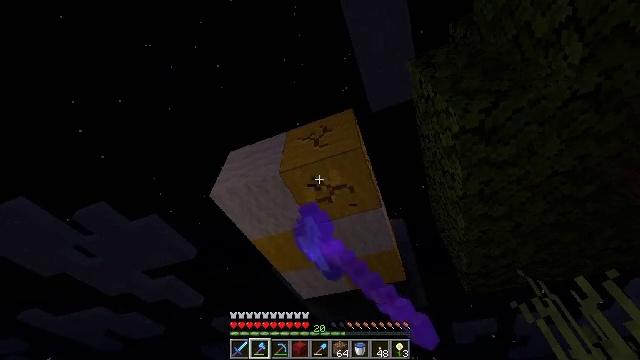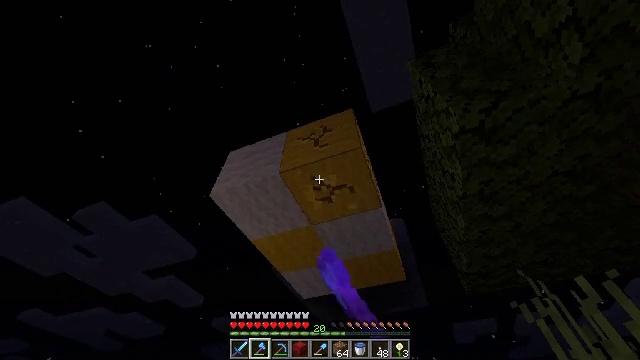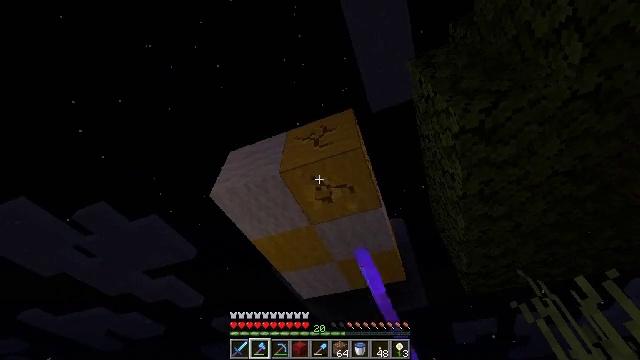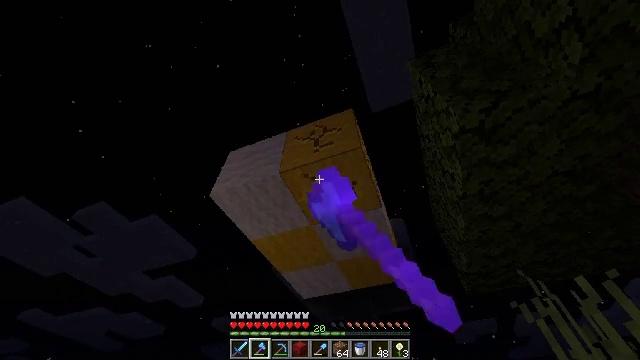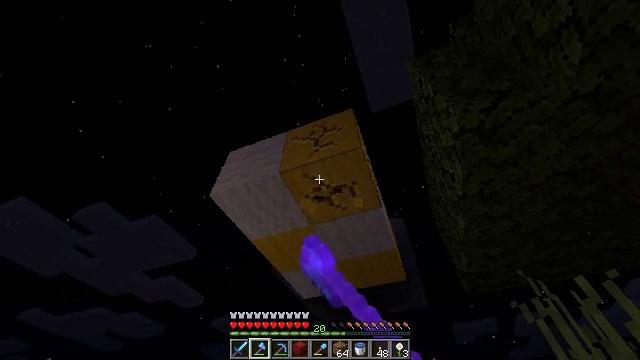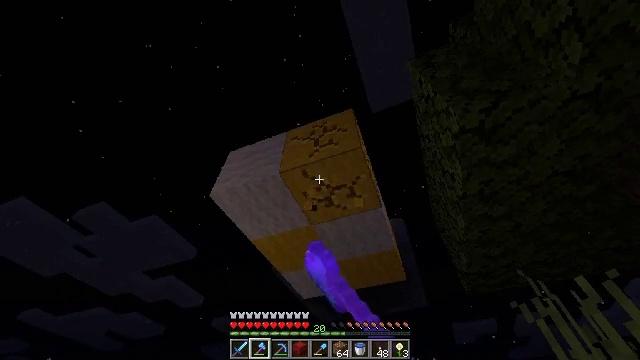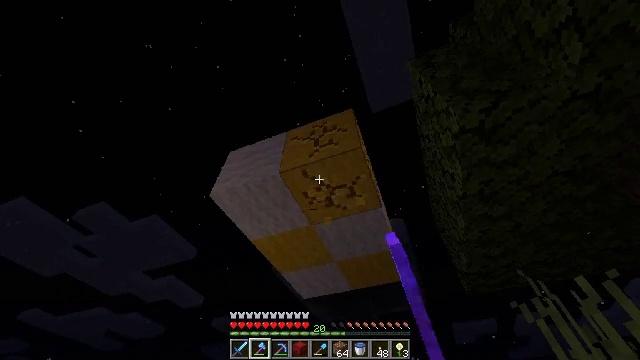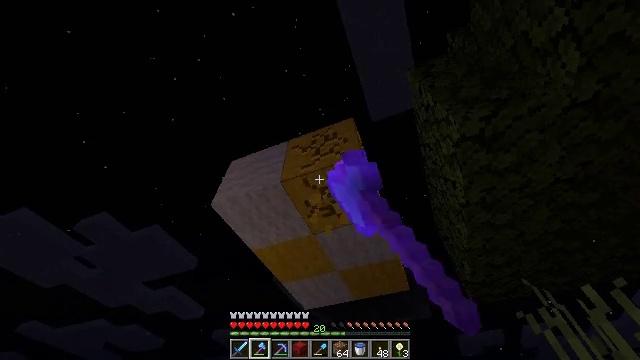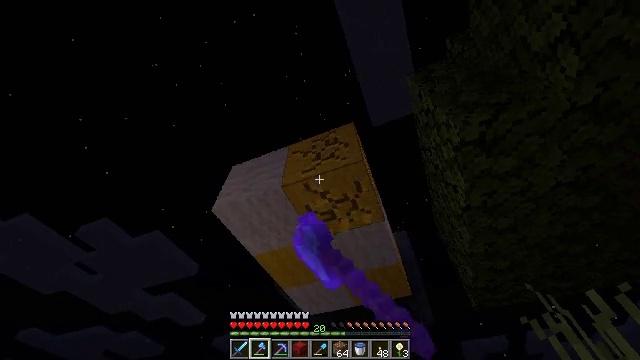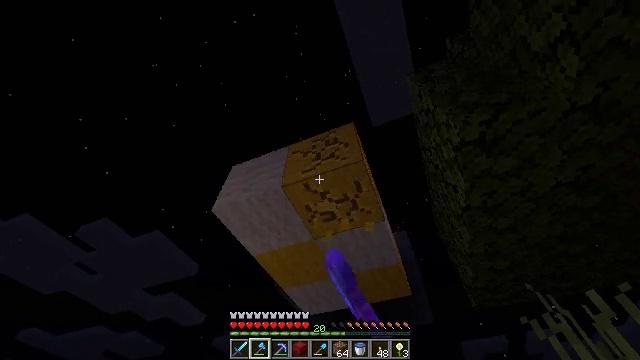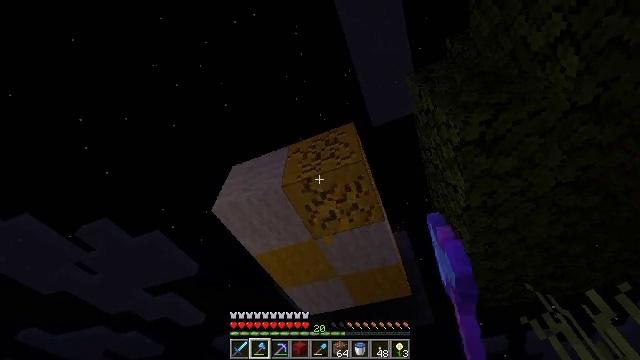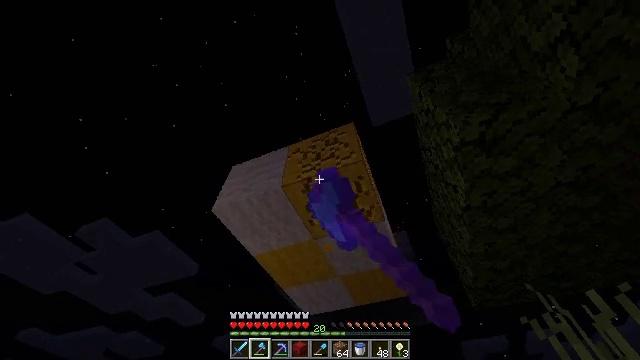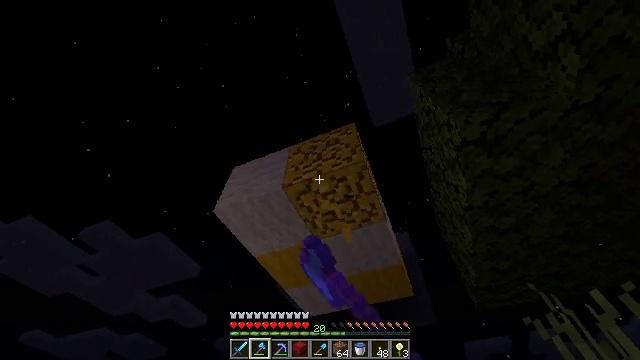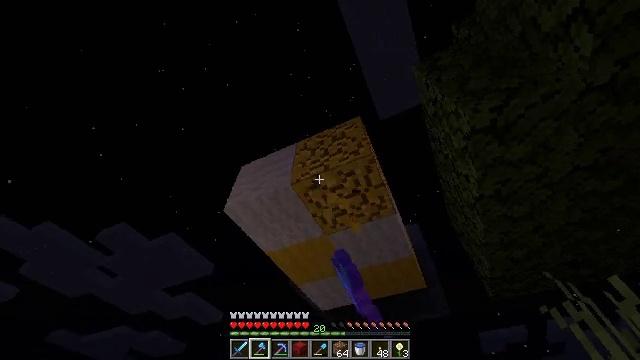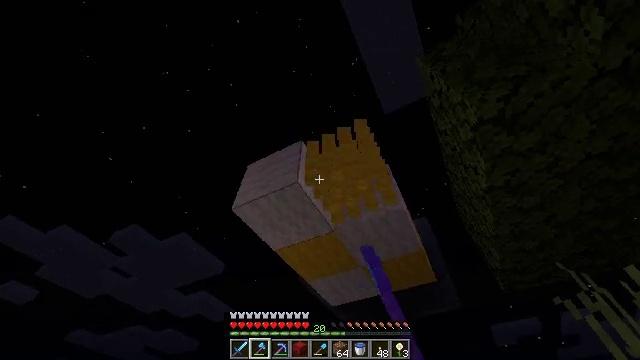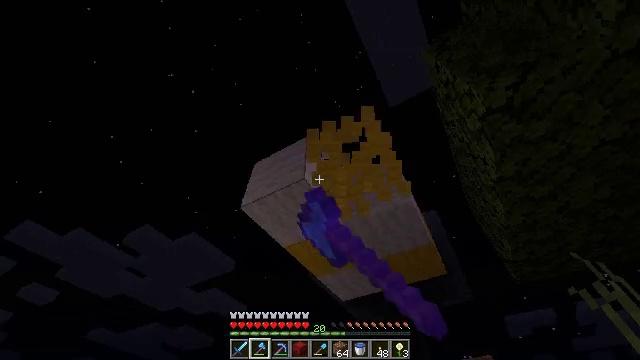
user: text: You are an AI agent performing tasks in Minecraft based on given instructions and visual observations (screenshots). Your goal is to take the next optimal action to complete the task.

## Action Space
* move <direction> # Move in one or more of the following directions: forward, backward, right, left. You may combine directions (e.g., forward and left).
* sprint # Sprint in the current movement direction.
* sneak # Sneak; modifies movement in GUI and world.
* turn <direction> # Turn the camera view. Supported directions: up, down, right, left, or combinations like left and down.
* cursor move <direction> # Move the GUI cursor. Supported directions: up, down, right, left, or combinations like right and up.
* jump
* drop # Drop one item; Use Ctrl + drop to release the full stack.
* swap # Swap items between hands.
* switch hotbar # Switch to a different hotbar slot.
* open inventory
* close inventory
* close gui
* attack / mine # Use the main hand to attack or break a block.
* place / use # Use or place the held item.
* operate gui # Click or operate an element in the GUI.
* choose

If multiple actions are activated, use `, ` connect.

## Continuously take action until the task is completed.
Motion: motion action
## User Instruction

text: Break the yellow wool to collect it.
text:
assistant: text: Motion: attack / mine
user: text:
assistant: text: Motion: attack / mine
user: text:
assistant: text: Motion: attack / mine
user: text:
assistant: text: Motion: attack / mine
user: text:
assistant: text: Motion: attack / mine
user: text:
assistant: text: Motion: attack / mine
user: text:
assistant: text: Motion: turn up, attack / mine
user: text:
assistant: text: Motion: turn up, attack / mine
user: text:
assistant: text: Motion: attack / mine
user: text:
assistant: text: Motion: attack / mine
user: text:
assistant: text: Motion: attack / mine
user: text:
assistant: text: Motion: attack / mine
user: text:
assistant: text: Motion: turn left and down, attack / mine
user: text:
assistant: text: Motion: turn left, attack / mine
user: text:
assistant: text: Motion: turn left, attack / mine
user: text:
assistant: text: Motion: turn left, attack / mine
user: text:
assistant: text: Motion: attack / mine
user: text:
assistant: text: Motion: attack / mine
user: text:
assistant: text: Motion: attack / mine